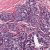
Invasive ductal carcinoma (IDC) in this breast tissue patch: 0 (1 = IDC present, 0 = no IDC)